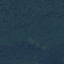
Label: Forest